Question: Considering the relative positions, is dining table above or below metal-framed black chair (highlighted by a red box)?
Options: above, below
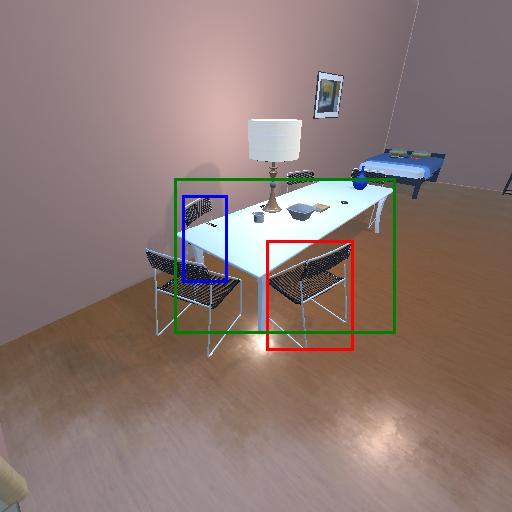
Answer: above